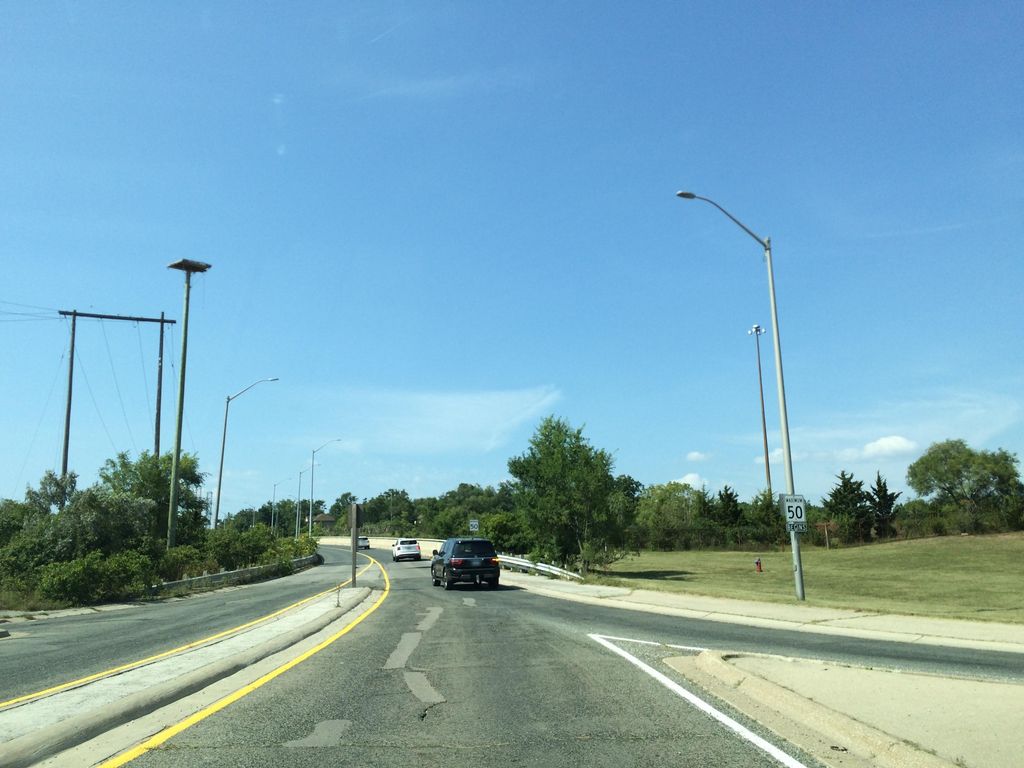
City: hamilton